Question: Can data come out of a data store and then be processed and then go to an external entity?

My question is that is it ok that data (coffee and hot water) are coming out of a data store (container) and then are processed into coffee and then poured into an external entity which is the jig? Is this dfd obeying dfd rules?
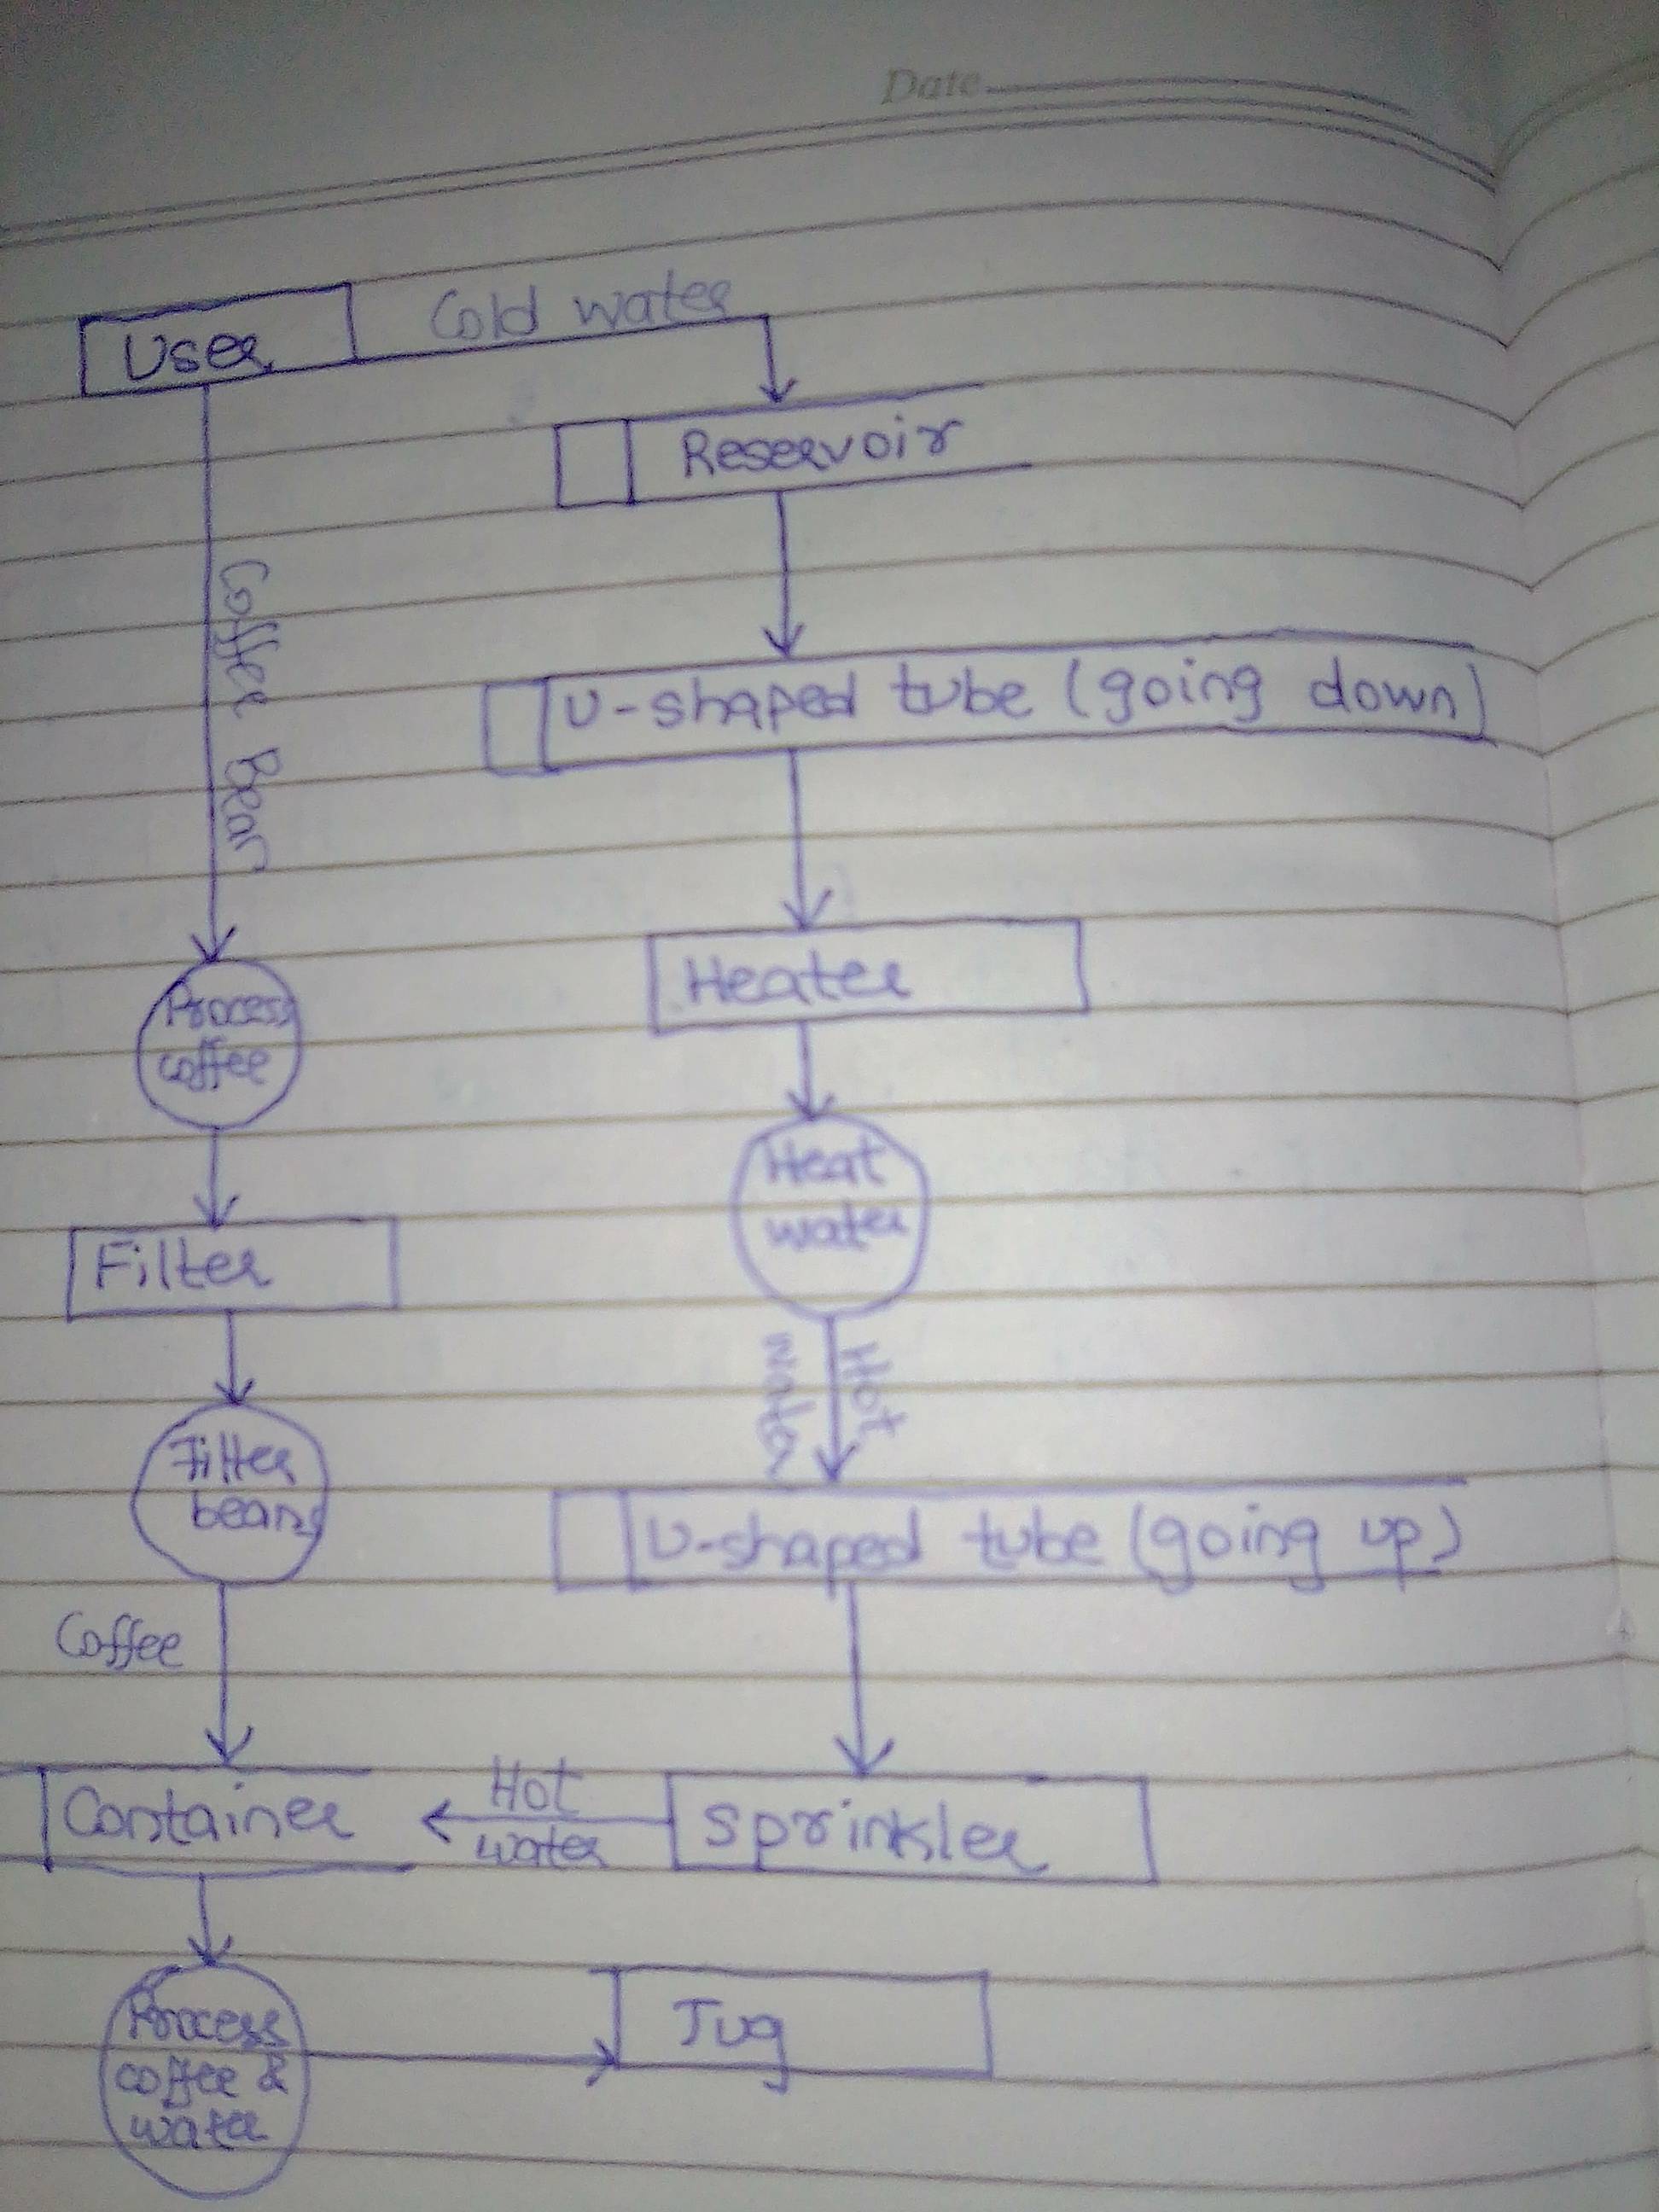
Answer: 1. DFDs can never contain user as an entity, rather you should represent some functionalities through which the data flows eg. login, authentication etc
2. Your data here seems correct , you can just optimize the parallel flows using joins and forks